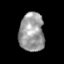
Tissue: skin
Cell type: Epithelial cells
Senescence score: 0.2803
Nuclear area (px): 951
Mean DAPI intensity: 154.579